Question: I am using the starter code Pusher provides, when I put it into a basic swift project and I send it a message nothing happens. I have the cocoa pod package installed as well.
The statement "data received" should print.
There are also no errors.
<URL>
<URL>

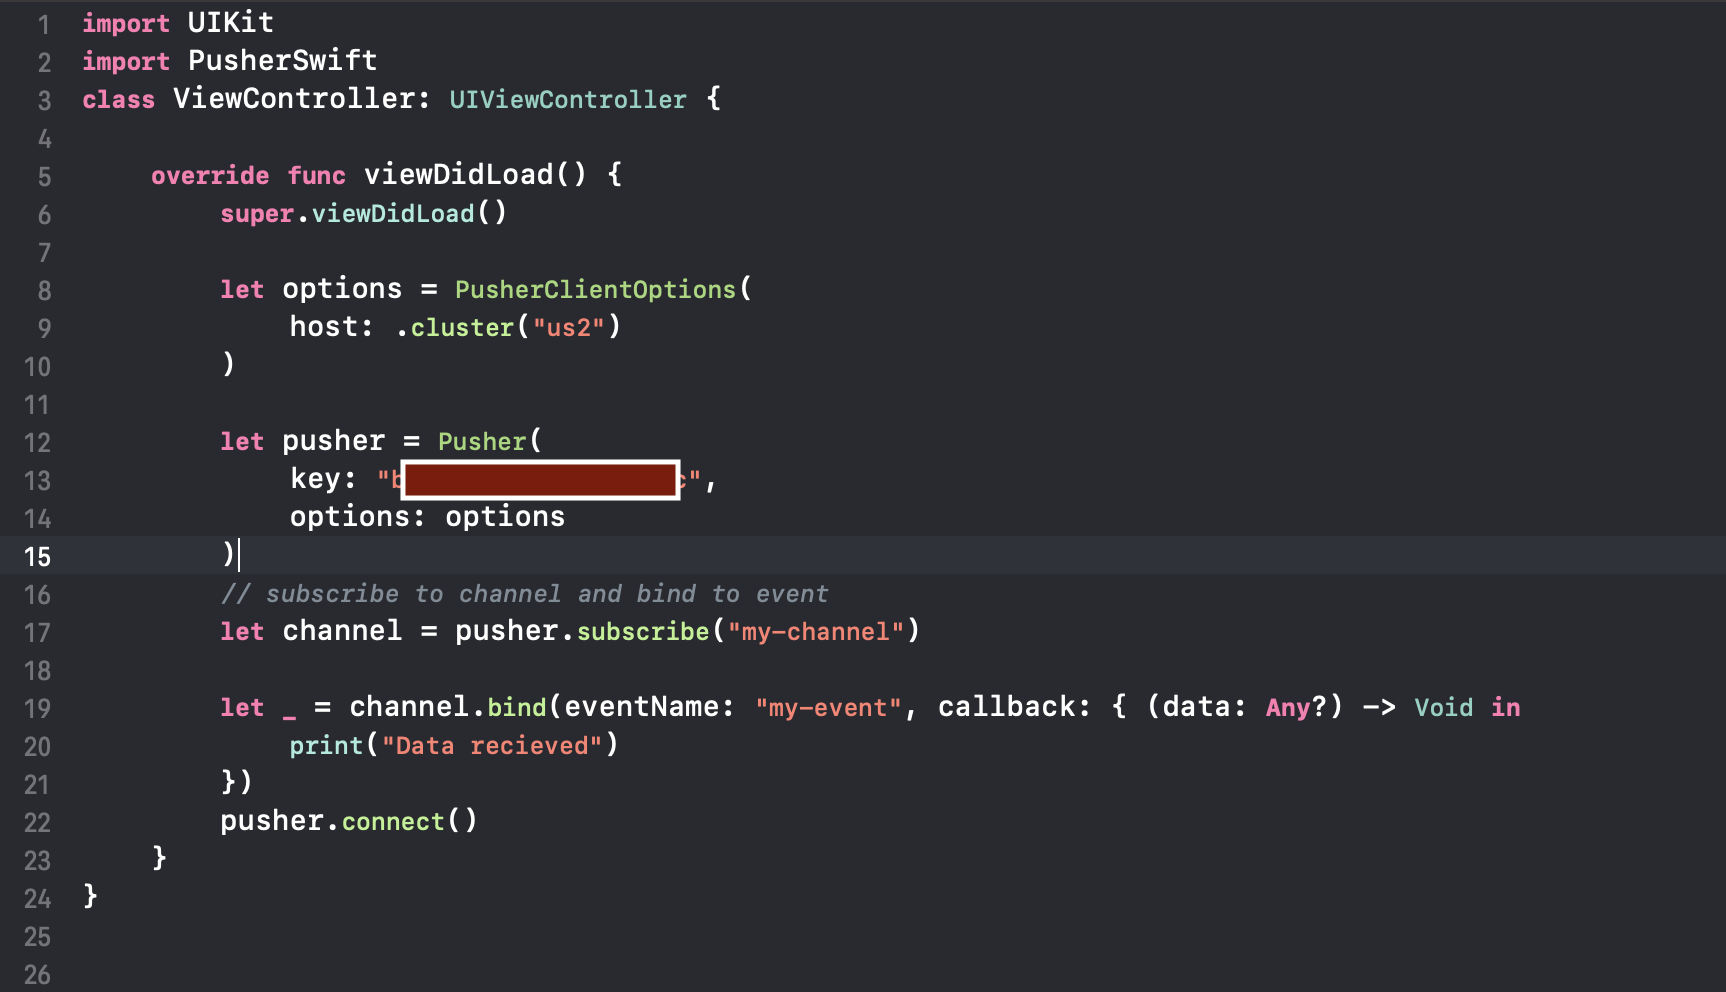
Answer: Are you initialising the Pusher object as a var? You need to maintain a strong reference to the object otherwise it can become deallocated.
As an example it should be something like:
'''
class ViewController: UIViewController {
var pusher: Pusher!
override func viewDidLoad() {
super.viewDidLoad()
let options = PusherClientOptions(
host: .cluster("mycluster")
)
pusher = Pusher(
key: "app_key",
options: options
)
// subscribe to channel and bind to event
let channel = pusher.subscribe("my-channel")
let _ = channel.bind(eventName: "my-event", callback: { (data: Any?) -> Void in
if let data = data as? [String : AnyObject] {
if let message = data["message"] as? String {
print(message)
}
}
})
pusher.connect()
}
}
'''